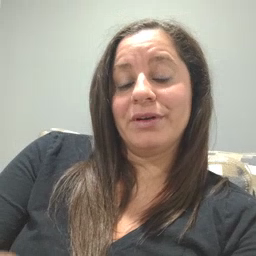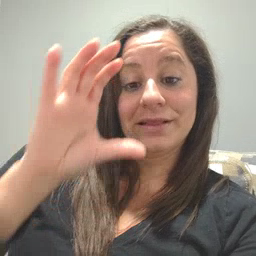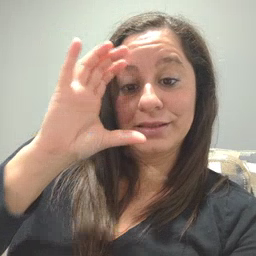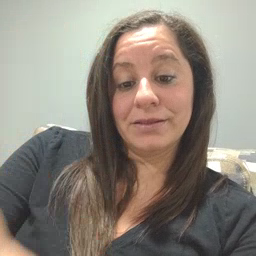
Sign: listen